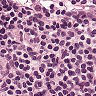
Metastatic tissue present: no